Question: I obtain this surce code, but I don't know what is the language and how can I open it. Can I open it using visual studio? (no project file is found)

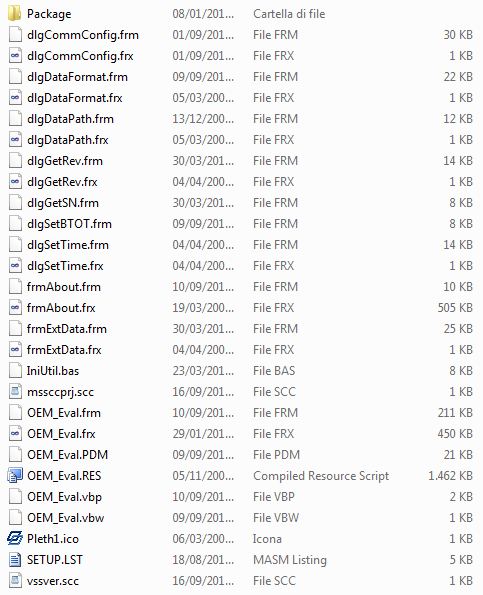
Answer: They are Visual Basic 6 files, you'll need to have and old version of Visual Studio to open it trough the importer, because newer versions don't support pre-.NET versions.
You can do it in Visual Studio 2008 or prior acorrding to this tutorial: <URL>